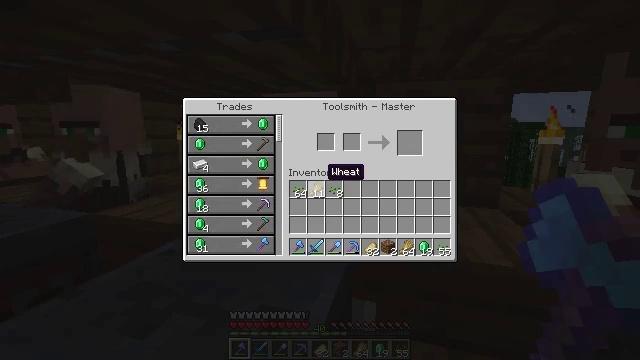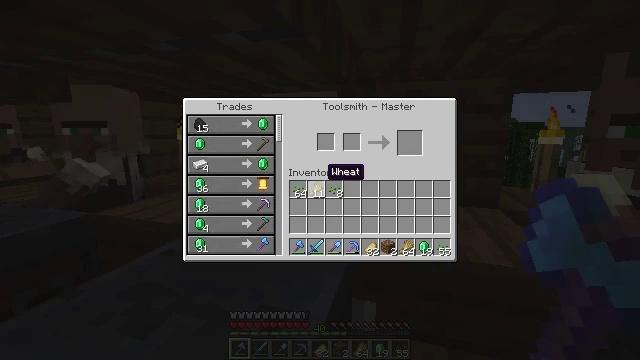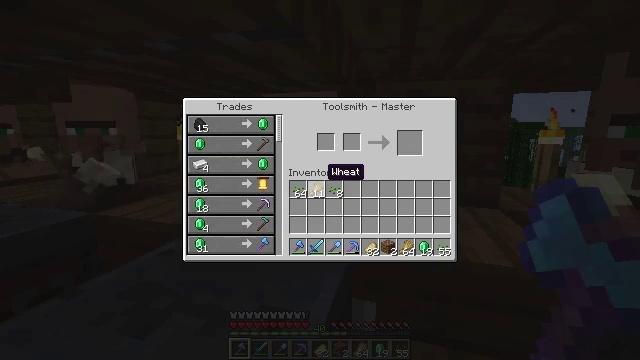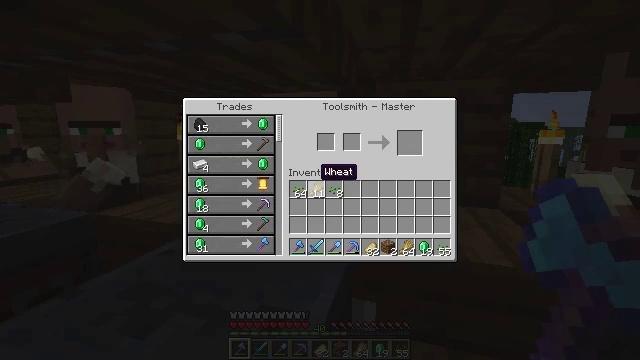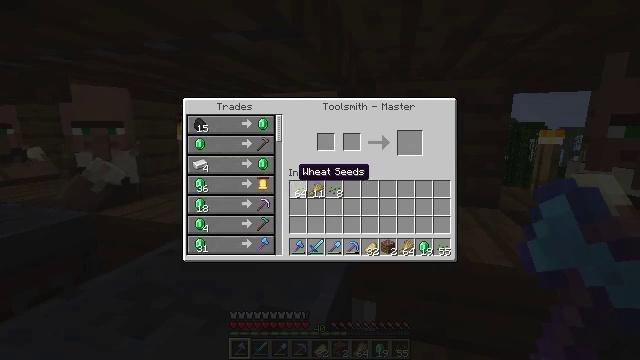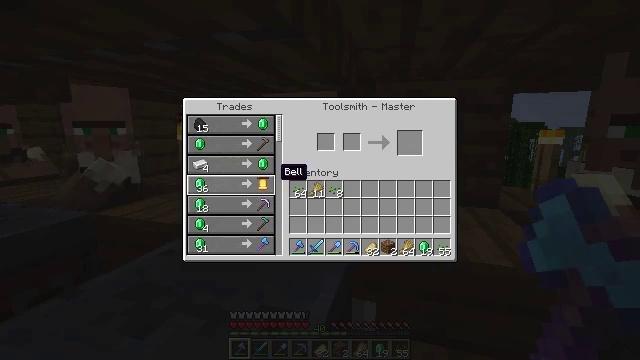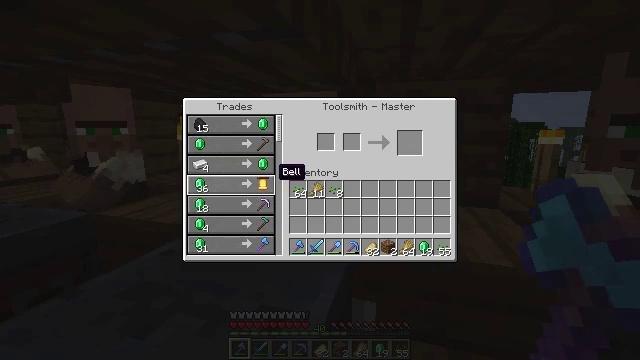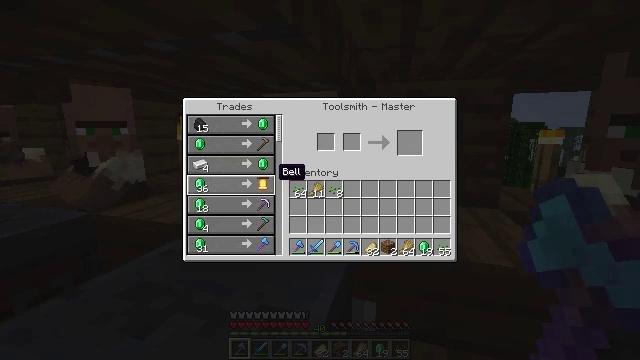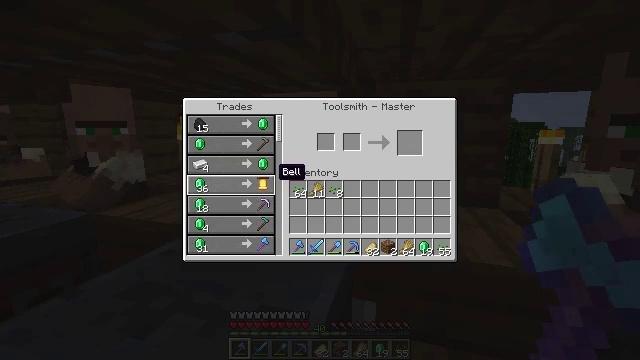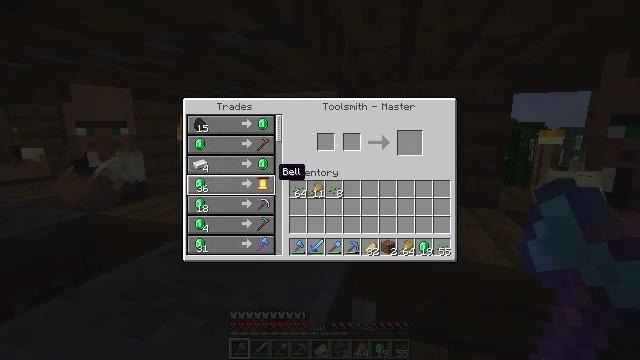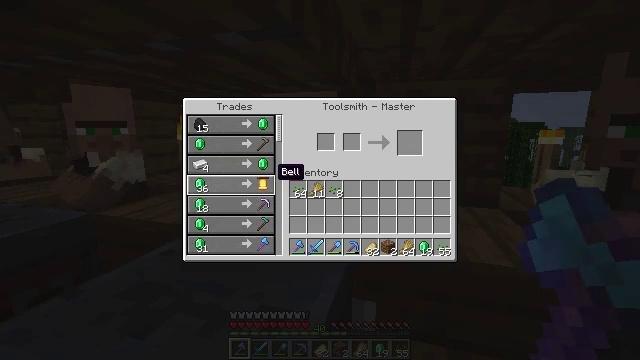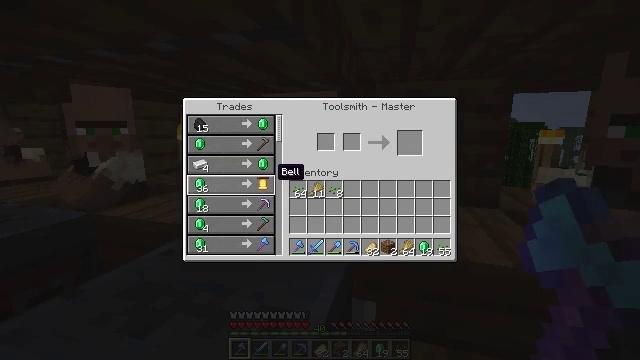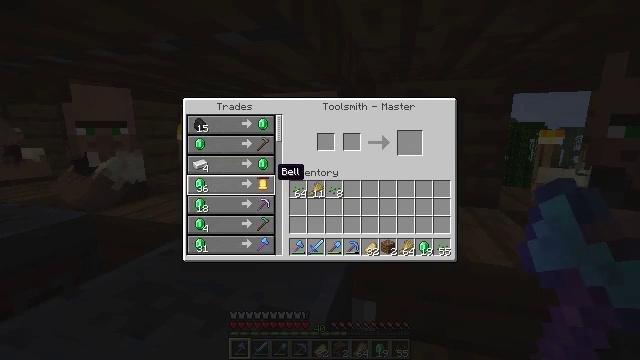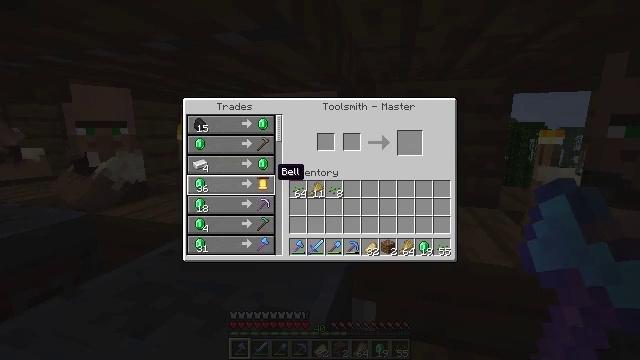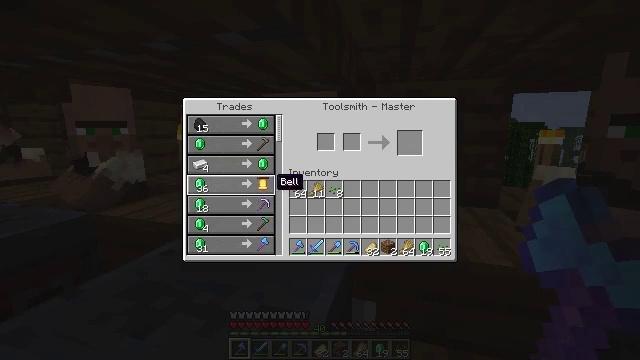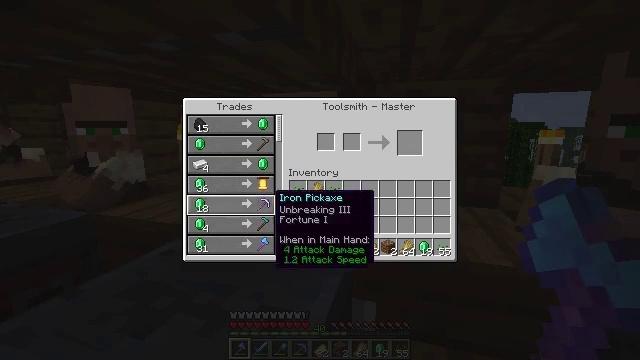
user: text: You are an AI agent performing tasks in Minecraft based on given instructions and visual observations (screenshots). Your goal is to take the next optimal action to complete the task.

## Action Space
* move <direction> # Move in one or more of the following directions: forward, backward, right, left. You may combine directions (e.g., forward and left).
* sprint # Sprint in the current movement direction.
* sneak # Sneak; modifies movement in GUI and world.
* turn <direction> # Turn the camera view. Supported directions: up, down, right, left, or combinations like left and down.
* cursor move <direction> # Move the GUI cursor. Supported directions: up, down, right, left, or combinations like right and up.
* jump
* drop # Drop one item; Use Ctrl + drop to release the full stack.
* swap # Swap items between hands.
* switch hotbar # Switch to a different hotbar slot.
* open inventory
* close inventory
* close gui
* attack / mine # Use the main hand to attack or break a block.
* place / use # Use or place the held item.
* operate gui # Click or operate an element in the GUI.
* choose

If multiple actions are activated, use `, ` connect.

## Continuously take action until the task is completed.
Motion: motion action
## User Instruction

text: Create a diamond hoe using diamonds and sticks.
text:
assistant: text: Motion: no_op
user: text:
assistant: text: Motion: no_op
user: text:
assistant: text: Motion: no_op
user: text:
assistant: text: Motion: cursor move left
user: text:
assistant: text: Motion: cursor move left
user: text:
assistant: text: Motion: no_op
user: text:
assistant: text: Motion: no_op
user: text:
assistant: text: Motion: no_op
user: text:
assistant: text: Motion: no_op
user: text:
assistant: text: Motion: no_op
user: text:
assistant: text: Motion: no_op
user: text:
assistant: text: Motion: no_op
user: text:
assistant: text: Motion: no_op
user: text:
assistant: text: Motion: cursor move down
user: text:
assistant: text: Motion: cursor move down
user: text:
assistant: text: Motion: cursor move down
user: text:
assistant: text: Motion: no_op
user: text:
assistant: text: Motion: no_op
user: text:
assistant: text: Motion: no_op
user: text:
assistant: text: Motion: no_op
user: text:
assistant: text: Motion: no_op
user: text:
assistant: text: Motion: no_op
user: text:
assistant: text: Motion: operate gui
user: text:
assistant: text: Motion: operate gui
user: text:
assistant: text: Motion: operate gui
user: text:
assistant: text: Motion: no_op
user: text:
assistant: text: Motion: no_op
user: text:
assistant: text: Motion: no_op
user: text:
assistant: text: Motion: no_op
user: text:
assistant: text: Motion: no_op